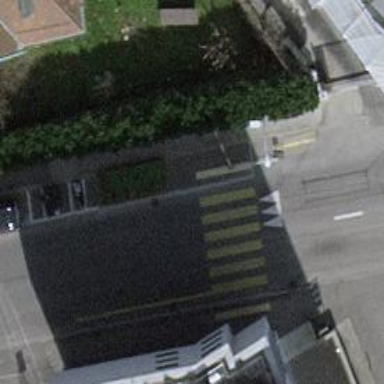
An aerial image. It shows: Uncontrolled zebra crossing with yellow markings on the road.